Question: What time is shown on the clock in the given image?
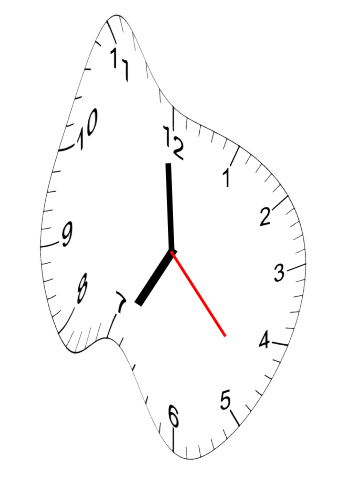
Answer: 06:59:23